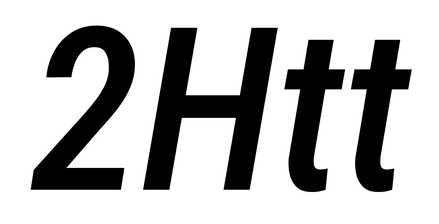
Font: Roboto-Italic_Condensed_Medium_Italic